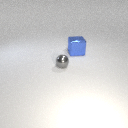
small gray metal sphere to the left of large blue metal cube